Question: How is the Gmail pull-to-refresh implemented?

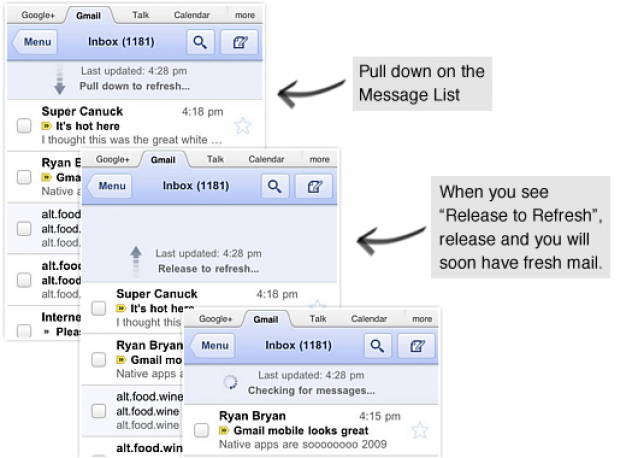
Answer: latest version of <URL> has this built in